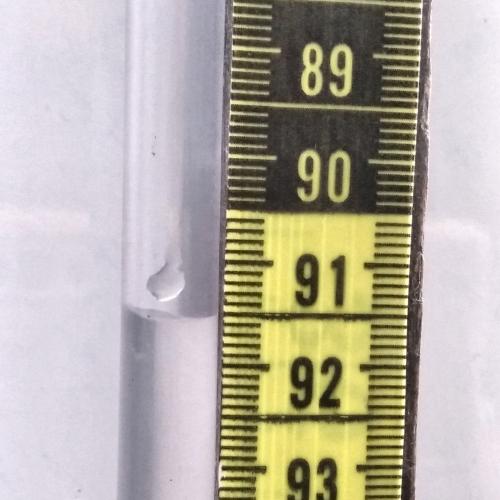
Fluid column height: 91.5 cm